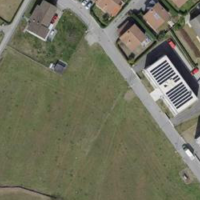
EUNIS habitat code: 55
Species observed at this site:
Oxalis corniculata